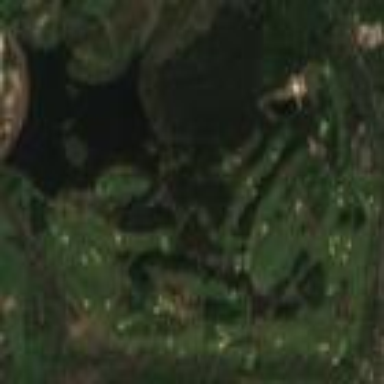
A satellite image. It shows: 18-hole golf course classified as leisure land.